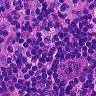
Metastatic tissue present: no